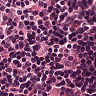
Metastatic tissue present: no